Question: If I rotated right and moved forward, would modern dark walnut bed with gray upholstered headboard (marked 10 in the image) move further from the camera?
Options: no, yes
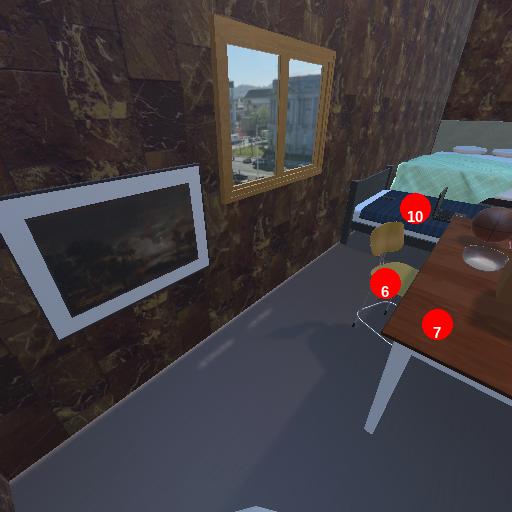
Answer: no